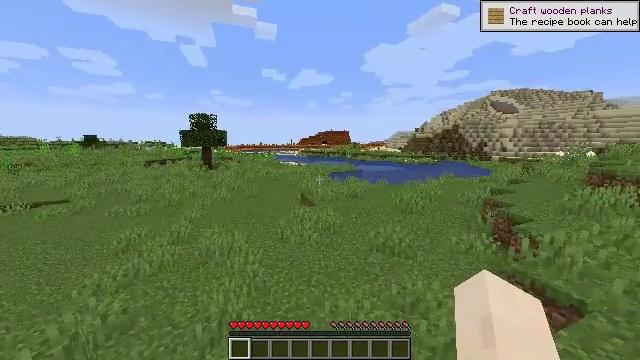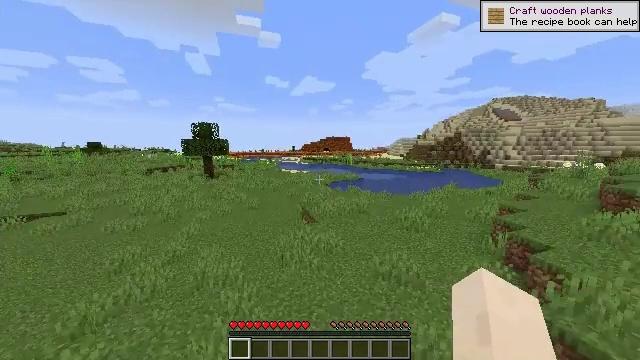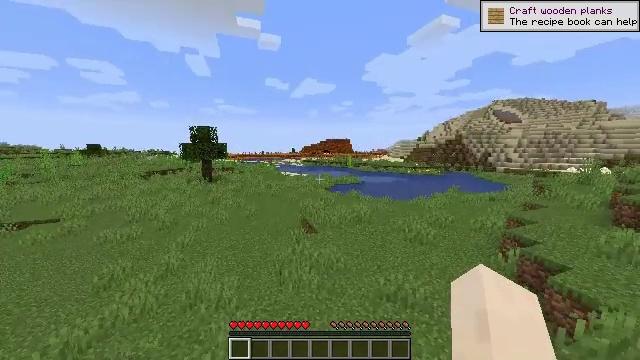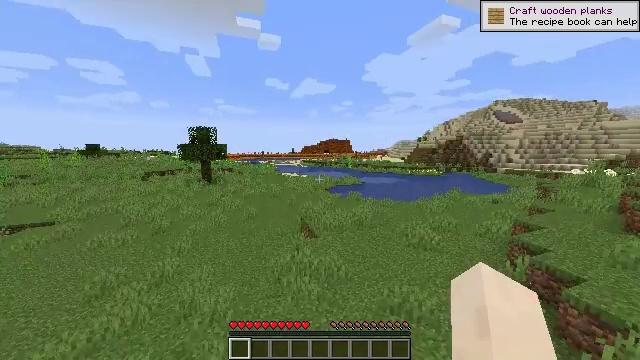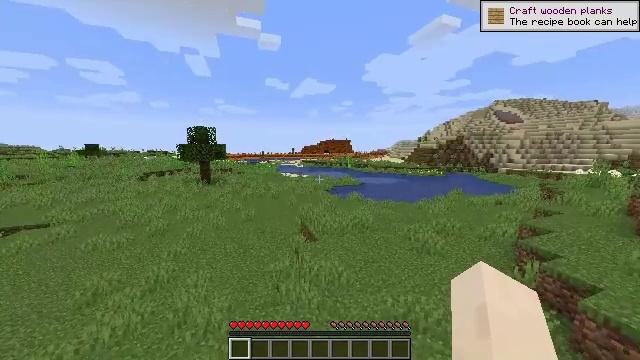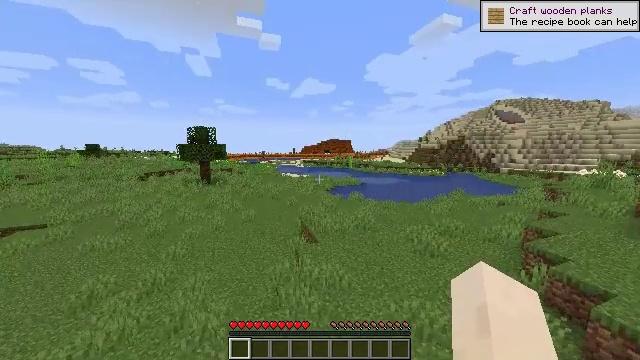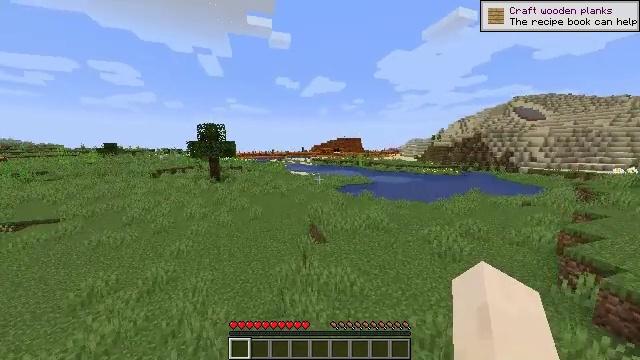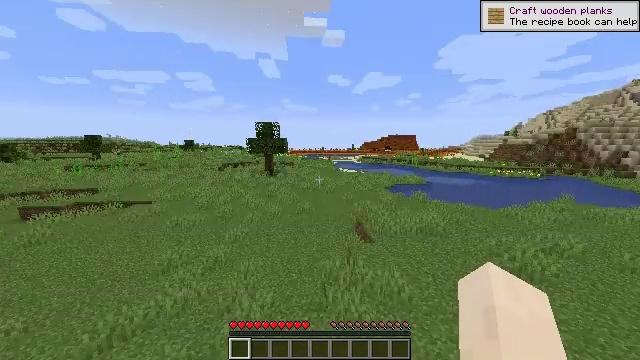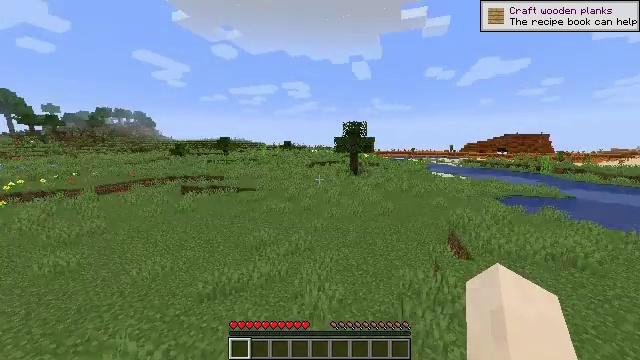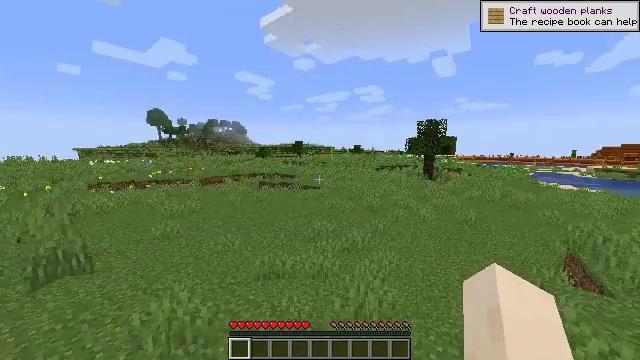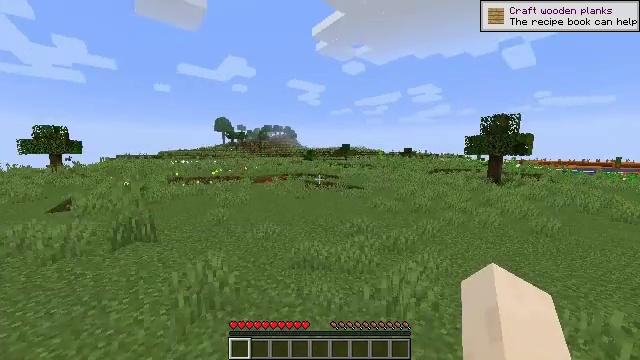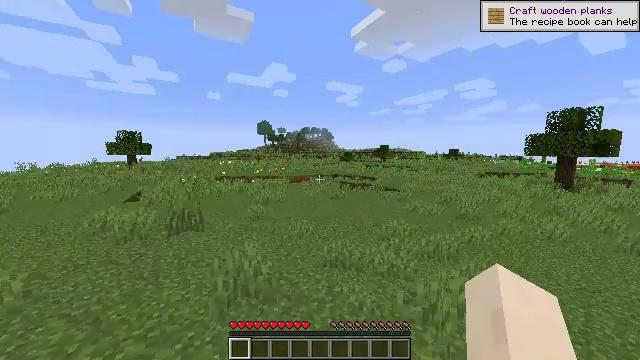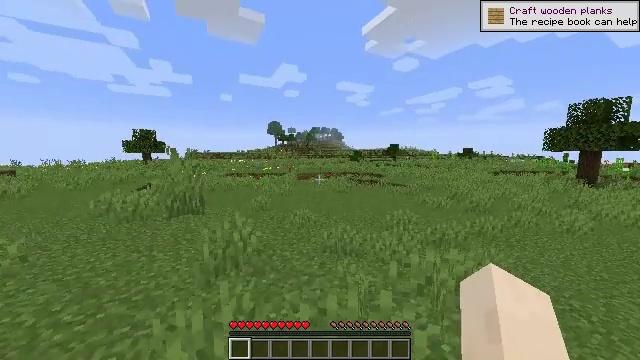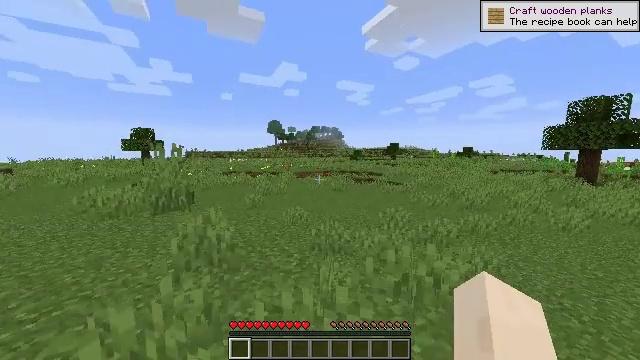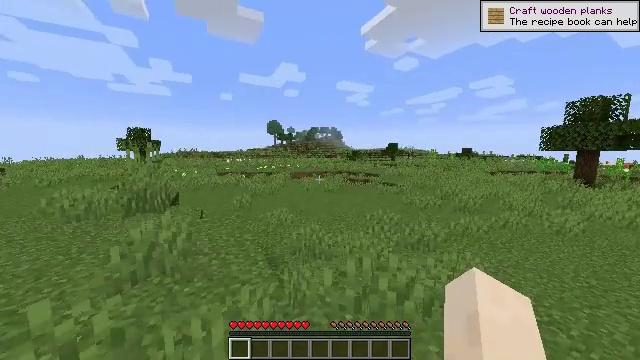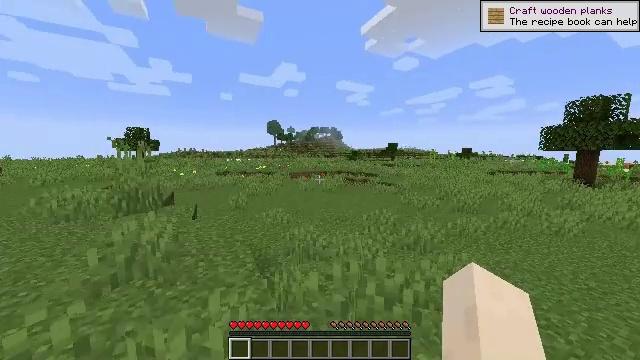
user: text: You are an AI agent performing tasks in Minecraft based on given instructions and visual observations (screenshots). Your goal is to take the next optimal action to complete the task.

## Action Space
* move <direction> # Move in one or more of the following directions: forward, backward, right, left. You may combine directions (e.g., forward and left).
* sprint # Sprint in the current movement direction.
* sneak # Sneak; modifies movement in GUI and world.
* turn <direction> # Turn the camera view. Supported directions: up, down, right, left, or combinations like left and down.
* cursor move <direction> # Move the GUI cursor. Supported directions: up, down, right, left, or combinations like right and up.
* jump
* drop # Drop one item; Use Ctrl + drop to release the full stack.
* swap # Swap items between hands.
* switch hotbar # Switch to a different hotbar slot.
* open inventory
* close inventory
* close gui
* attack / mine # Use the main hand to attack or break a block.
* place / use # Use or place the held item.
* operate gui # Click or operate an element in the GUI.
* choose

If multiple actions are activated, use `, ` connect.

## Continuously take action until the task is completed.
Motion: motion action
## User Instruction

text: Gather red sand by digging.
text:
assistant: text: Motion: move forward, sprint, turn up, jump
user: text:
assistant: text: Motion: move forward, sprint, jump
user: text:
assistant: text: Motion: move forward, sprint, jump
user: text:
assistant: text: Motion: move forward, sprint
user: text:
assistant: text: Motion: move forward, sprint
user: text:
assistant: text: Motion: move forward, sprint, turn left
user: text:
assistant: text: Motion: move forward, sprint, turn left
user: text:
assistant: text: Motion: move forward and move right, sprint, turn left
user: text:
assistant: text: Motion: move forward and move right, sprint, turn left and up
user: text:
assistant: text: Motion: move forward and move right, sprint, turn left and up
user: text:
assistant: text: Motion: move forward and move right, sprint, turn left
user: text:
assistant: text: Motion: move forward and move right, sprint, turn left
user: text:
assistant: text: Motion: move forward and move right, sprint
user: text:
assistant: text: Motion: move forward and move right, sprint
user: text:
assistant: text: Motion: move forward and move right, sprint
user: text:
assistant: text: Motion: move forward and move right, sprint, jump
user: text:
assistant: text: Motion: move forward and move right, sprint, turn right, jump
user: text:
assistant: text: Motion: move forward and move right, sprint, turn right, jump
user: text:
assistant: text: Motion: move forward and move right, sprint, turn right and down, jump
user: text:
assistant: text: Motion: move forward and move right, sprint, turn right and down
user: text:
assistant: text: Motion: move forward and move right, sprint, turn right
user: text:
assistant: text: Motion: move forward and move right, sprint, turn right
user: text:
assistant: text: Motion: move forward, sprint, turn right
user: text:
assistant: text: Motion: move forward, sprint, turn right
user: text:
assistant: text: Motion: move forward, sprint, turn right
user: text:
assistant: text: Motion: move forward, sprint, turn right
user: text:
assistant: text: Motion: move forward, sprint, turn right
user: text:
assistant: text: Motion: move forward, sprint
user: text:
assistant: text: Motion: move forward and move left, sprint, turn right
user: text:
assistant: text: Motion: move forward and move left, sprint, turn right